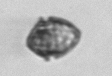
Label: Kryptoperidinium_triquetrum